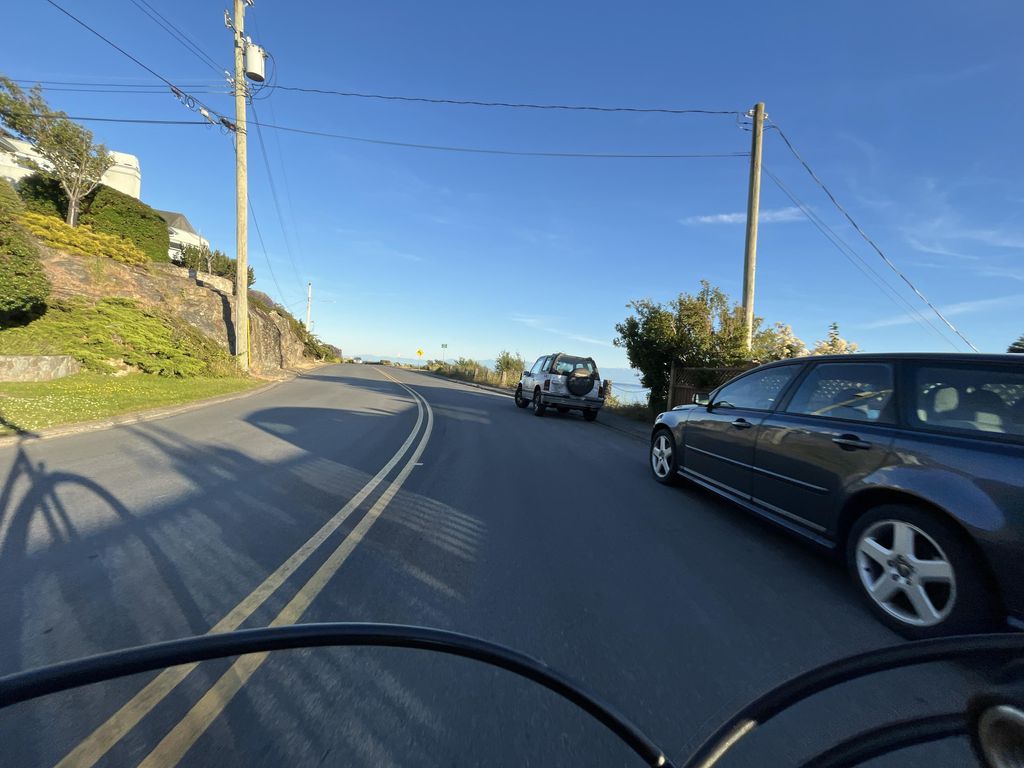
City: victoria